Field crop: maize
Growth stage: 2
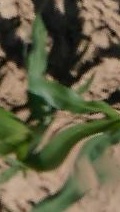
Species: maize